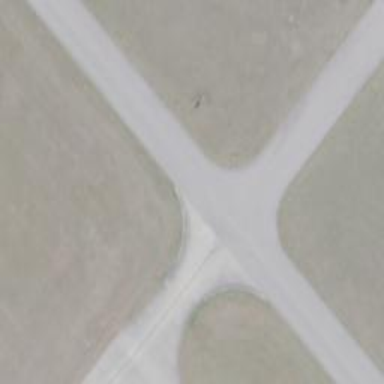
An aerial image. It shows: View of taxiway at the airport.